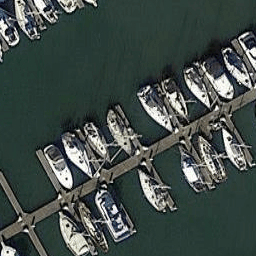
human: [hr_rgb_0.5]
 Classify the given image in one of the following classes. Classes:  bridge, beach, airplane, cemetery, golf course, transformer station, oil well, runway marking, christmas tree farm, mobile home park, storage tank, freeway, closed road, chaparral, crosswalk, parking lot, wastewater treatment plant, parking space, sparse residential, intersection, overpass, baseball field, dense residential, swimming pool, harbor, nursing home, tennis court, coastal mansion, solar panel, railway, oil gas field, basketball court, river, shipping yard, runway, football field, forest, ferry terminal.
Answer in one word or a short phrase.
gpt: harbor